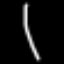
Label: leaf